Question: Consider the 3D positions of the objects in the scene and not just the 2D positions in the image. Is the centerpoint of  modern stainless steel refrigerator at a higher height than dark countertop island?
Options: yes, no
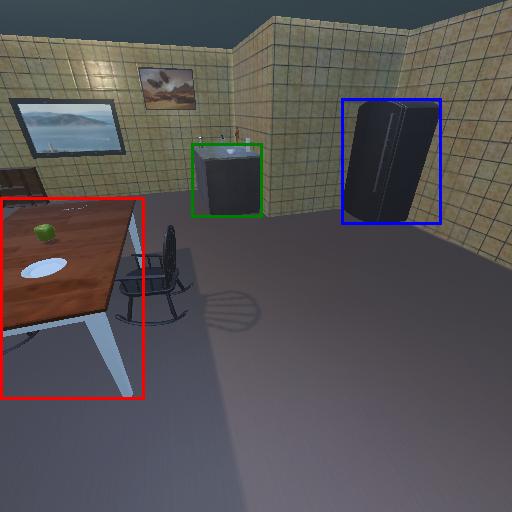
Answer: yes